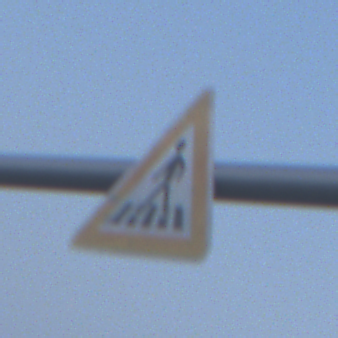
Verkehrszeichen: FussgaengerueberwegRechts
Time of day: Dawn
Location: Outdoor (Urban)
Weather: Clear
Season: NotSpecified
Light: Natural